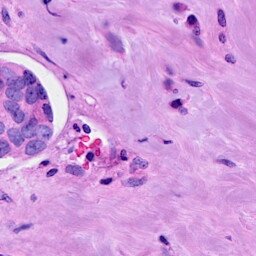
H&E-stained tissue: Breast